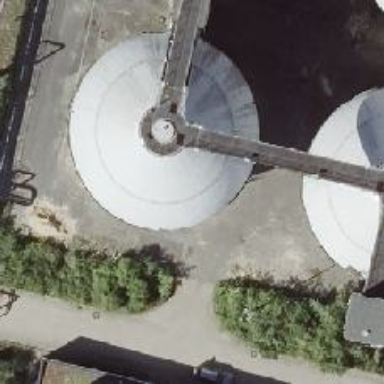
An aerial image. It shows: Building with storage tank.